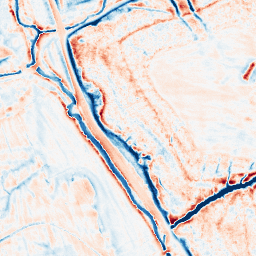
Category: edge_preserving
Decomposition family: guided
Decomposition parameters: radius: 4
eps: 0.1
Upsampling method: regularized
Upsampling parameters: scale: 2
lambda_reg: 0.01
Upsampling scale: 2